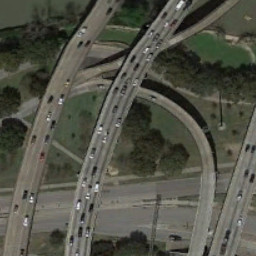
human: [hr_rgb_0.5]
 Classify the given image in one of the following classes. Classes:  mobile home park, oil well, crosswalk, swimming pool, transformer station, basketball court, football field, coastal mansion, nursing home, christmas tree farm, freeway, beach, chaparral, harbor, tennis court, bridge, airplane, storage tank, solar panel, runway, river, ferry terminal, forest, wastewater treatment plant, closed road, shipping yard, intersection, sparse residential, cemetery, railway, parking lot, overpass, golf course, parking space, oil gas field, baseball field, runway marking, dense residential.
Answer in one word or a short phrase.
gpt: overpass